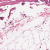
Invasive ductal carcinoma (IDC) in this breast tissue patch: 0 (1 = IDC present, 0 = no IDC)